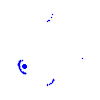
Particle: electron